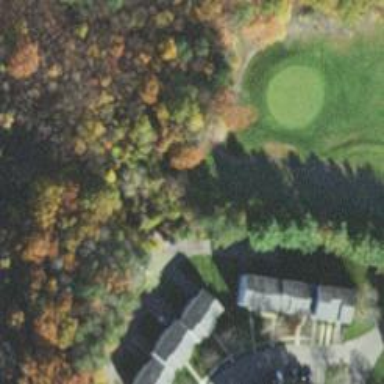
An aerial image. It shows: Golf tee.